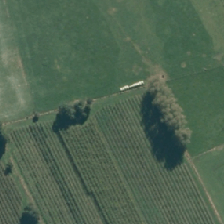
Land cover: shortrotation_cropland